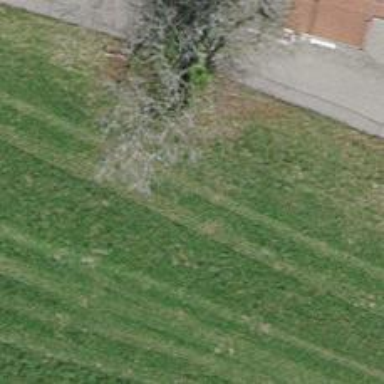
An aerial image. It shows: Urban area featuring tree as natural element.